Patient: sex F, age 41
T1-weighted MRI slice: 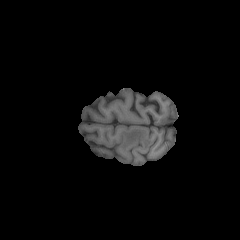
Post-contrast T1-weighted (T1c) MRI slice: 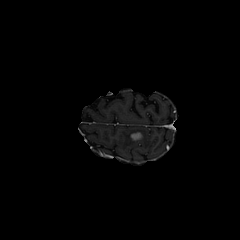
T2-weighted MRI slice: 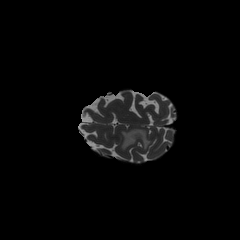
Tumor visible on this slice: yes
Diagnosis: Glioblastoma, IDH-wildtype
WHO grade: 4